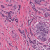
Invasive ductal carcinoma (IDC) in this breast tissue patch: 1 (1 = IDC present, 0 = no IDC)